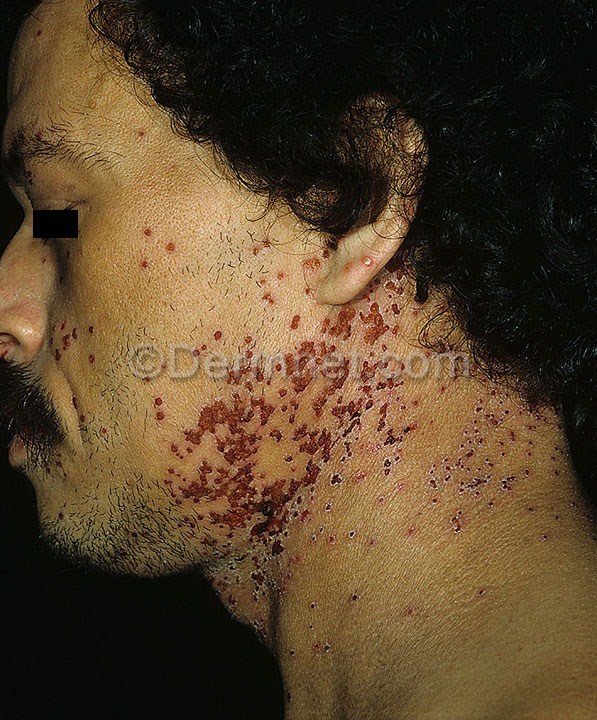
Disease: Warts Molluscum and other Viral Infections